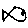
Label: fish